Question:
I want to insert the record into table by using values returned by execution of prepare statement
please provide alternative
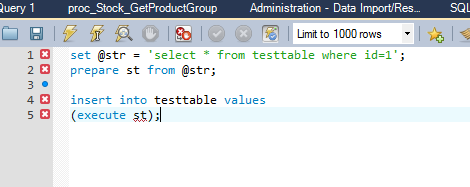
Answer: Why not just use 'insert select':
'''
insert into testtable
select * from testtable where id = 1;
'''
Or if you have to use prepare statement, you should use it like this:
'''
set @str = 'insert into testtable
select * from testtable where id = 1;'
PREPARE st FROM @str;
EXECUTE st;
DEALLOCATE PREPARE st;
'''